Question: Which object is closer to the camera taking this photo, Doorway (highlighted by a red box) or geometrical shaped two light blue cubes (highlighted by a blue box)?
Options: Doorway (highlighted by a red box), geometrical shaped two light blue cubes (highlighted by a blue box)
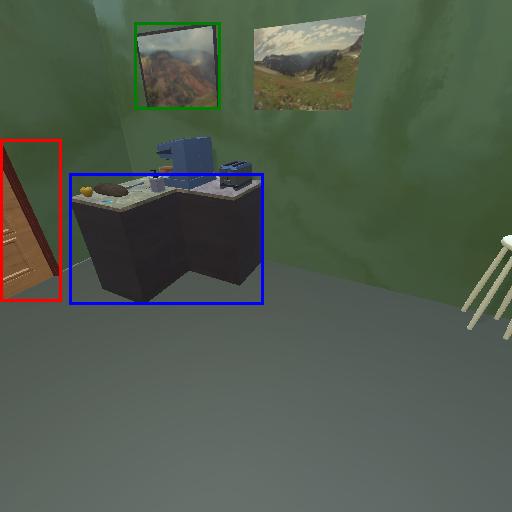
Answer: Doorway (highlighted by a red box)